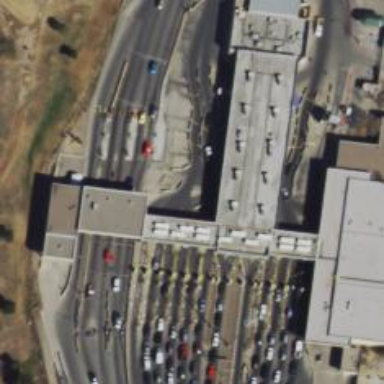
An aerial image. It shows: Border control barrier.